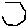
Label: hexagon